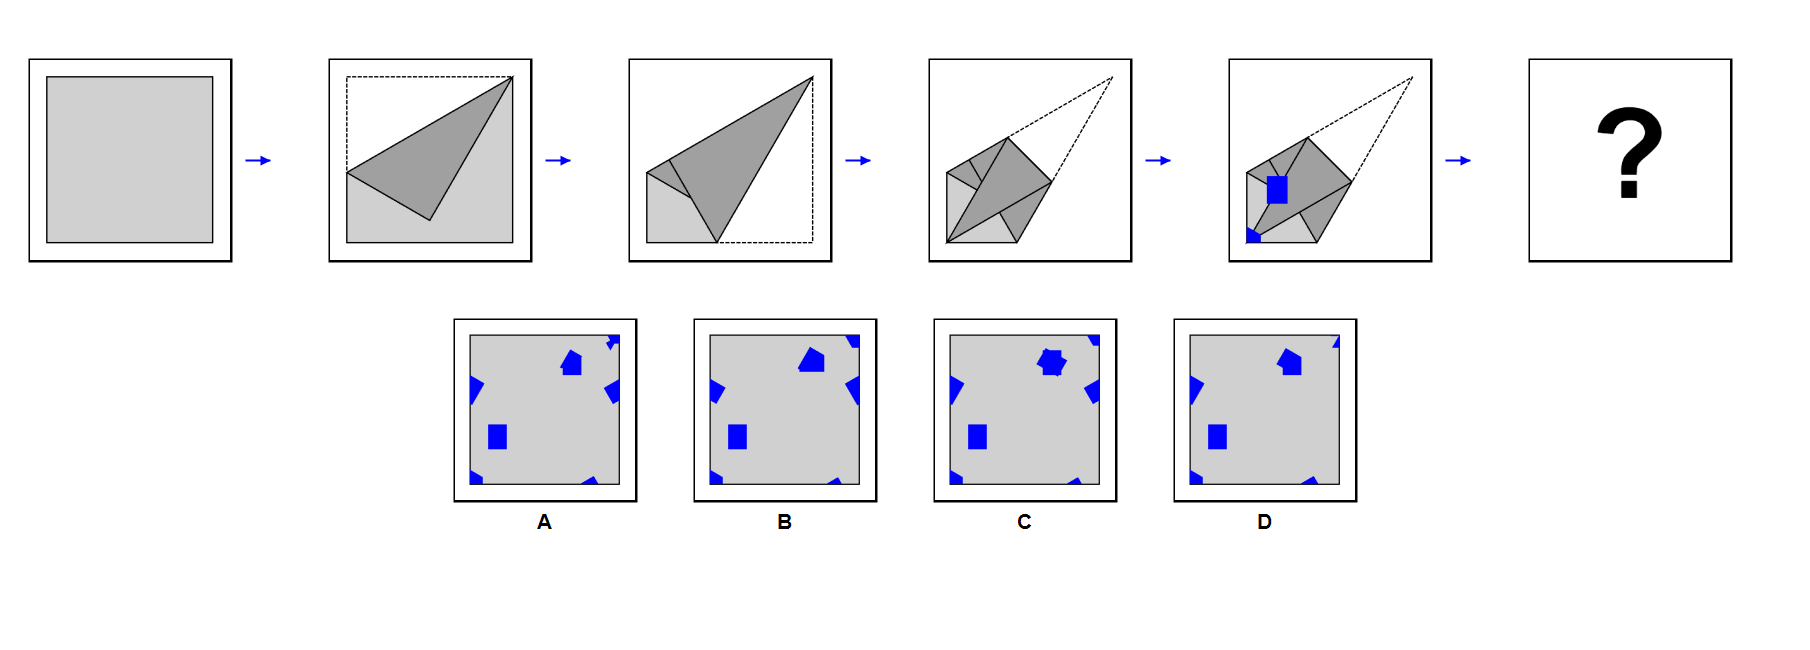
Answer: B